Field crop: maize
Growth stage: 2
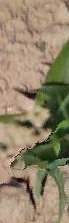
Species: maize